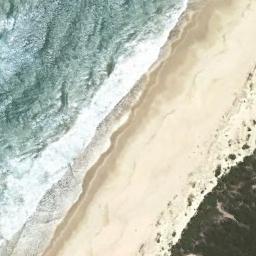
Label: beach